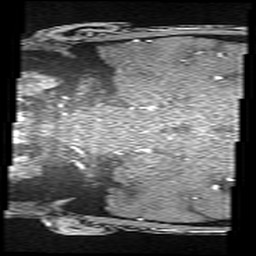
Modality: angio
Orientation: coronal
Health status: ill
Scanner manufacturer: siemens
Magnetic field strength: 3 T
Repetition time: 0.021 s
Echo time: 0.00358 s